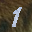
Label: 1